Question: I have a webpage that displays links to news articles as squares, with a stretching the full height and width, and with an overlay containing text at the bottom.

I need an image (a view icon) to appear when hovering over the parent div. This needs to happen on every single news link element (there will be a lot).
## Solution #1
I can use CSS to achieve this, but as far as I can tell, I would need to add the image as an 'img' element to every single div that needs it. Due to this feeling like a waste of time, I looked for another approach.
## Solution #2
Using JavaScript and JQuery, I can create an 'img' element upon hovering over the news link, and the append to the news link. This means that I can position it using css, and just add the class using JQuery.
'''
$('.slides .image-container').on('mouseover', function(){
if ($('.view-symbol').length === 0) {
var img = $(document.createElement('img'));
img
.attr('src', 'images/view.png')
.addClass('view-symbol');
$(this).append(img);
}
});
'''
This should check whether the image is already being displayed or not. If not then it will create it.
'''
$('.slides .image-container').on('mouseout', function(){
if ($('.view-symbol').is(':hover')) {
$('.view-symbol').show();
}
$('.view-symbol').on('mouseover', function(event){
event.preventDefault();
});
$('.view-symbol').hide(0, function(){
$('.view-symbol').remove();
});
});
'''
This then hides it upon the 'mouseout' event occurring over the div.
## The problem with this apporach
Using this method, when the mouse hovers over the image itself, it detects the mouse having left the parent div of the news link, and therefore removes the element. Once it has been removed, the mouse is hovering over the news element again and the image returns. This creates a flickering.
## The question
Is there a way to amend my code, or a different approach I can be pointed towards for solving this problem?
## #Edit
Here is the output html for the links
'''
<div class='small-12 medium-6 large-4 columns'>
<div id='news-left'>
<div class='image-container'>
<img src='images/news1.jpg'>
<div class='news-overlay'>
<p>Lorem ipsum dolor sit amet, consectetur adipiscing elit. Quis est, qui non oderit libidinosam
</p>
</div>
</div>
</div>
</div>
'''
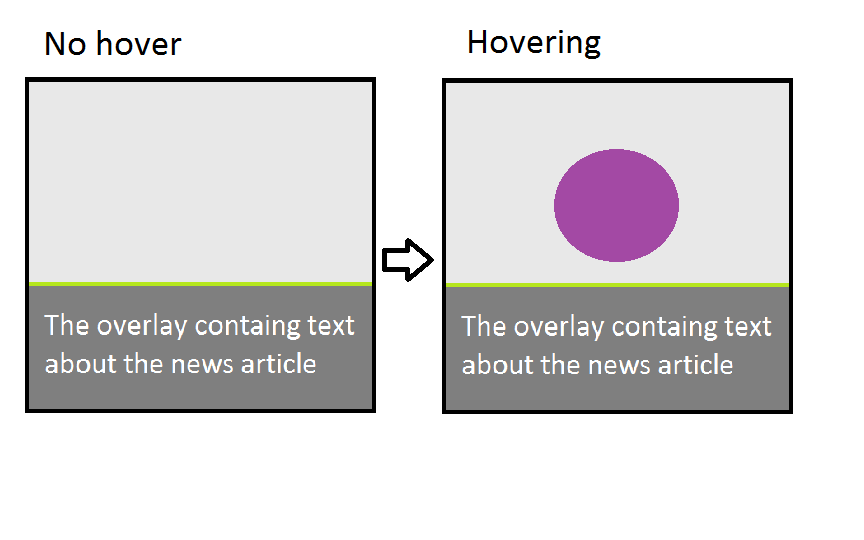
Answer: I would have a CSS class with a 'background-image' set and then use JavaScript to add or remove the class when hovering.
Or alternatively, use the ':hover' psuedo class and have that with a background image.
So perhaps something like this:
'''
$('.slides .image-container').hover( function() {
$(this).addClass('viewImage');
}, function() {
$(this).removeClass('viewImage');
})
'''
'''
.viewImage {
background: url('my_view_image.png');
}
'''
Or just
'''
.myDiv:hover {
background: url('my_view_image.png');
}
'''
Both of these are similar to your second solution, which is the right way to go.
Regarding the 'flickering' you describe, it's hard to tell precisely, but I'd imagine this is because you're creating html elements each time and showing them, creating a new one each time which may take a little while.
You should be creating a class with a background image and applying that (no html creation) or alternative creating your element once and appending / removing it from the parent you want it to apply to. Creating an element on each hover is too time consuming, which is what I'd guess your issue is.